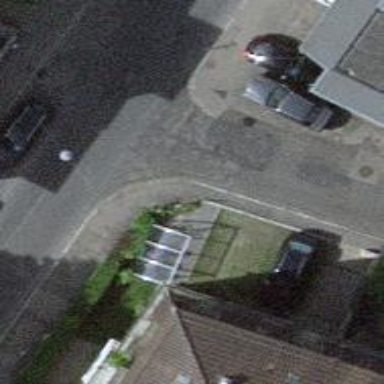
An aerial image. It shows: Kerb serving as barrier.